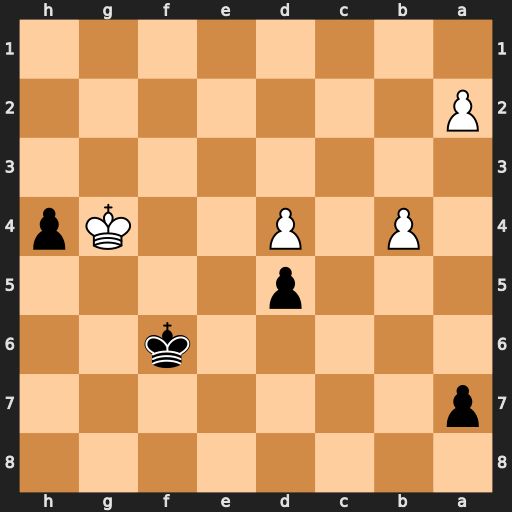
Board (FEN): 8/p7/5k2/3p4/1P1P2Kp/8/P7/8
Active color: b
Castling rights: -
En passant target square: -
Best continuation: h3 Kxh3 Kf5 Kg3 Ke4 b5 Kxd4